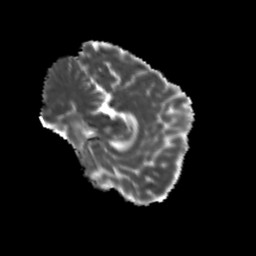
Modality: MD
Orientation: sagittal
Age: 28
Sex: female
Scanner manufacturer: siemens
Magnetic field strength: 3 T
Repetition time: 3.5 s
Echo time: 0.104 s